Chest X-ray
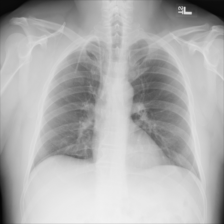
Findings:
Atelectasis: negative
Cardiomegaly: negative
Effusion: negative
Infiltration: negative
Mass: negative
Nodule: negative
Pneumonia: negative
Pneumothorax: negative
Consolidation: negative
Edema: negative
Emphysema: negative
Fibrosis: negative
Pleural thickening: negative
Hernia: negative